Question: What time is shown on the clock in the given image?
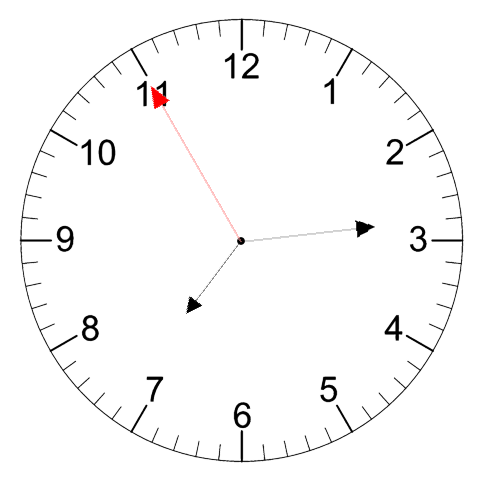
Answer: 07:13:55